Interaction volume radius: 5 \u00c5
Interaction volume height: 10 \u00c5
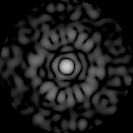
Disorder parameter: 0.8627